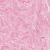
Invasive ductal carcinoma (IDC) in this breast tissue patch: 0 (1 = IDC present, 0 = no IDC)